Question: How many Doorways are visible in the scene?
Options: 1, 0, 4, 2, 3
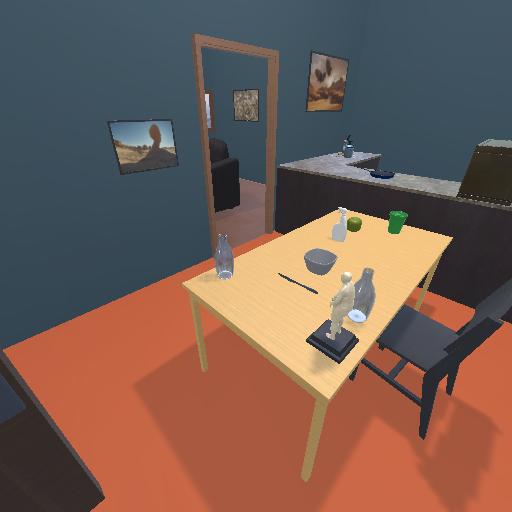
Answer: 1